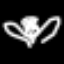
Label: angel